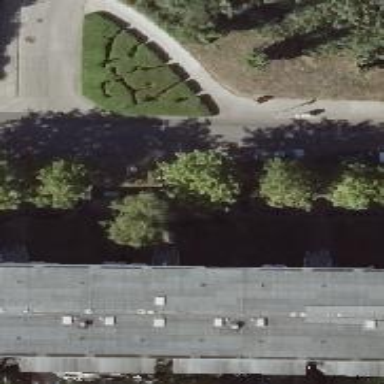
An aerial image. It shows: Footway with concrete surface.